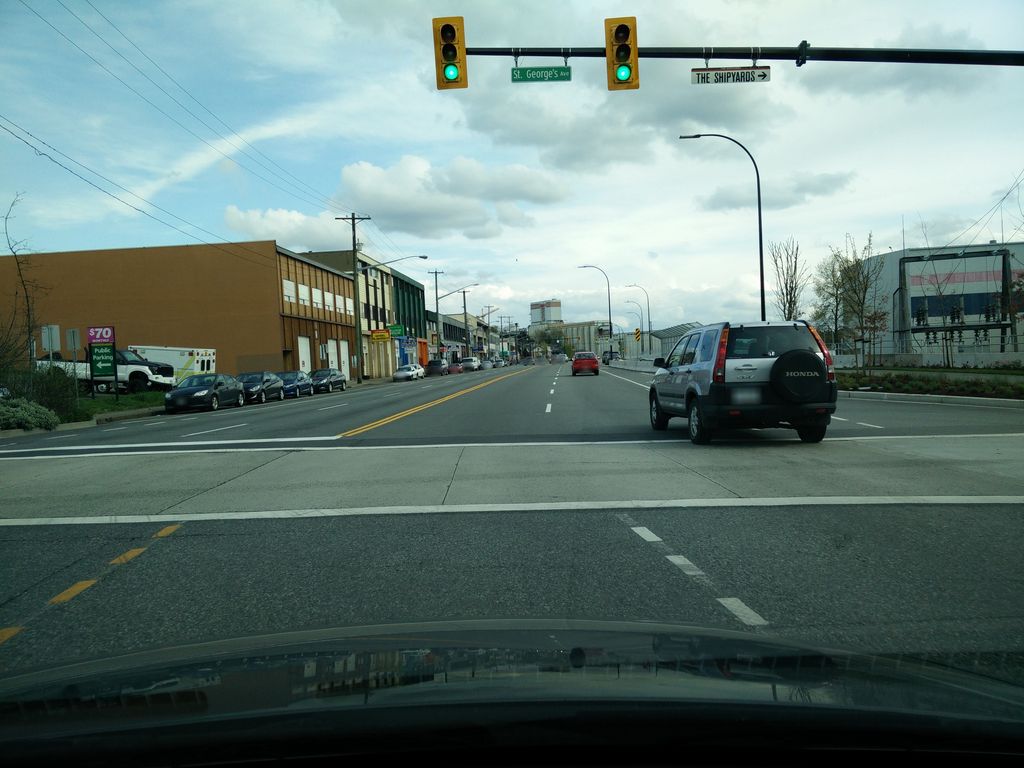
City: vancouver